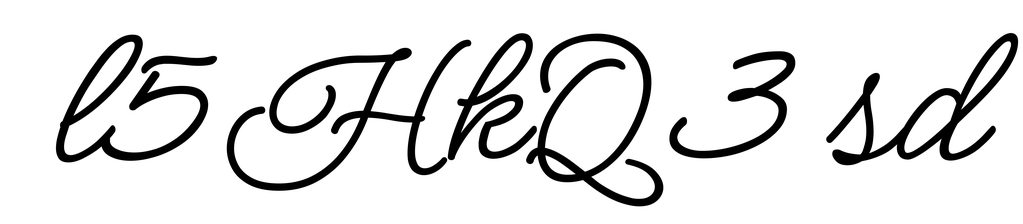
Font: MeowScript-Regular